Field crop: tomato
Growth stage: 1
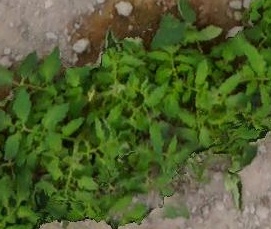
Species: tomato